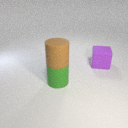
large brown rubber cylinder above large green rubber cylinder